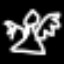
Label: angel